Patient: sex M, age 73
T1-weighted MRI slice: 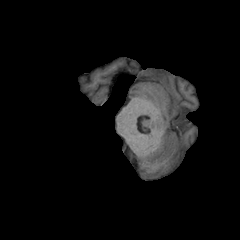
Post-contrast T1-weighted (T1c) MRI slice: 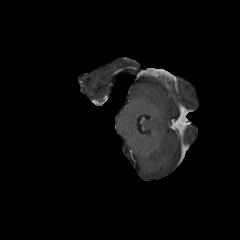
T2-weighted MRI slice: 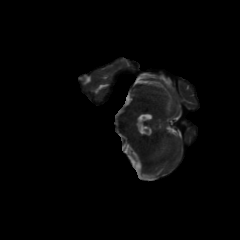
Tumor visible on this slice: no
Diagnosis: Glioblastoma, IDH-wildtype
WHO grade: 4